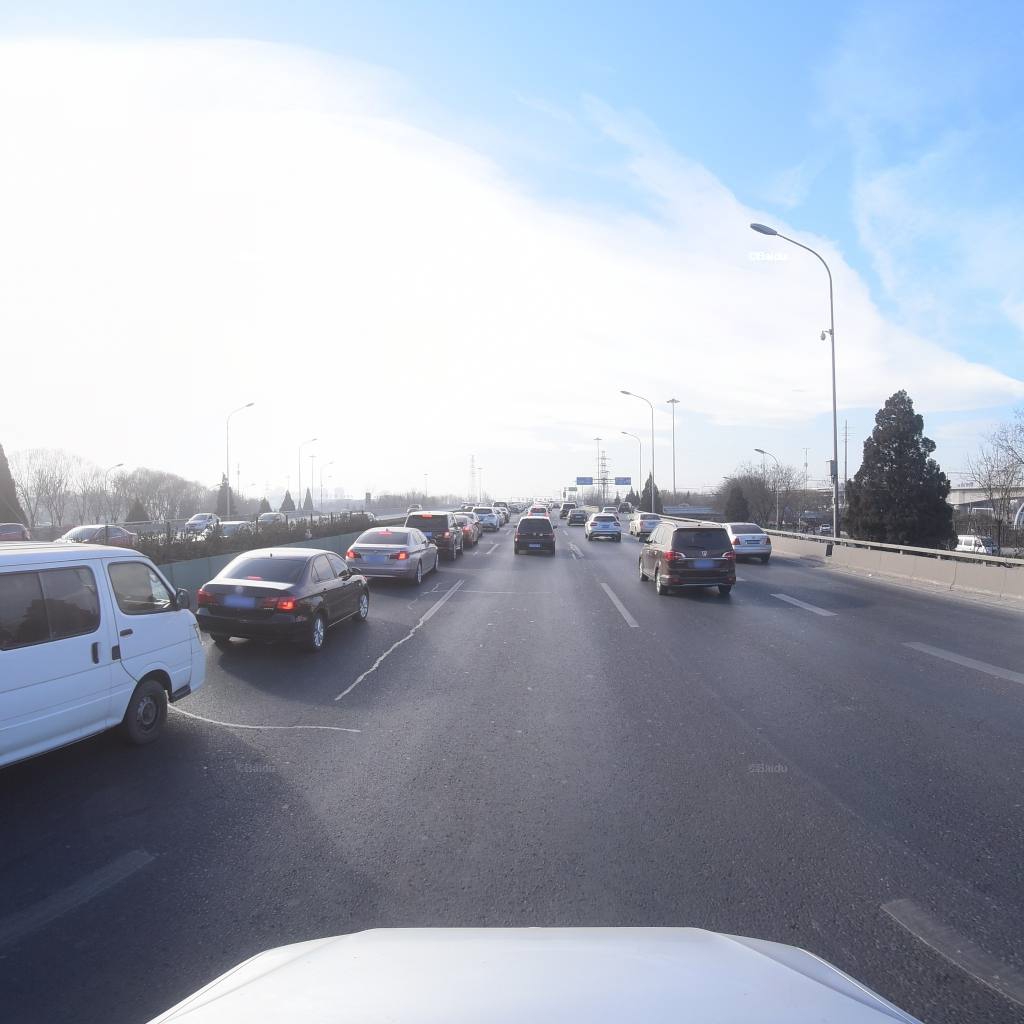
Region: Fengtai
Road damage annotations: transverse patch, longitudinal patch, transverse patch, longitudinal patch